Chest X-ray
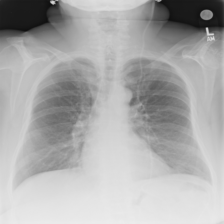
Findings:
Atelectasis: negative
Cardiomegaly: negative
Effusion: negative
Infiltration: negative
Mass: negative
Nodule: negative
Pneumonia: negative
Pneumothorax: negative
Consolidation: negative
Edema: negative
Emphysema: negative
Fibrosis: negative
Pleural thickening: negative
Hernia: negative